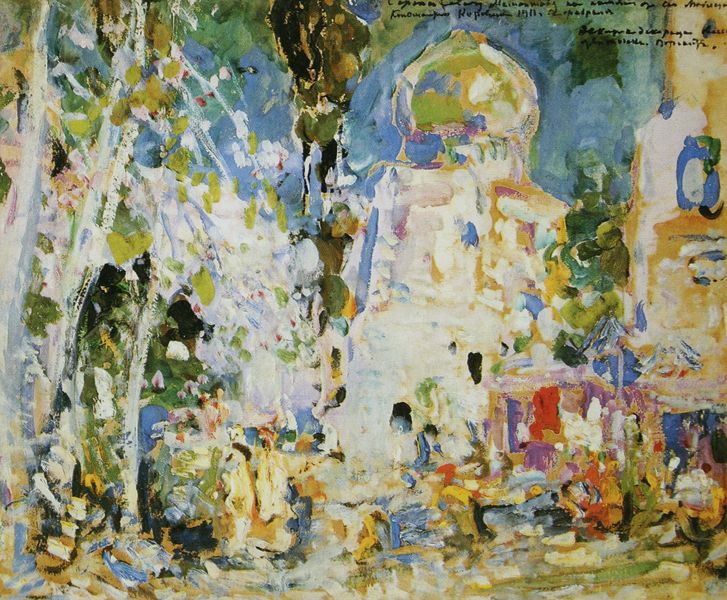
Titel: Das scharlachrote Blümlein
Künstler: Konstantin Alexejewitsch Korowin
Standort: Moskau
Institution: Bachruschin-Museum
Schlagwörter: baum, blau, blätter, gemälde, himmel, schatten, wasser, weiß, wolken, aquarell, bäume, gelb, grün, impressionismus, menschen, ocker, stadt, bewegung, blumen, braun, bunt, fenster, hintergrund, licht, paris, schwarz, strasse, szene, gebäude, gras, park, rot, schloss, weg, wiese, expressionismus, malerei, architektur, bild, signatur, öl, baumstamm, birken, häuser, kirche, boden, gold, personen, wald, brunnen, turm, garten, maus, schrift, russland, abstrakt, farben, modern, farbe, linien, markt, platz, kuppel, impressionistisch, inschrift, frühling, striche, punkte, moschee, orient, zwiebelturm, palast, dom, expressionistisch, tupfen, beschriftung, kathedrale, residenz, marktplatz, imressionistisch, undeutlich, handschrift, beschreibung, wischiwaschi, basar, bazar, aisatisch, bnt, pointellismus